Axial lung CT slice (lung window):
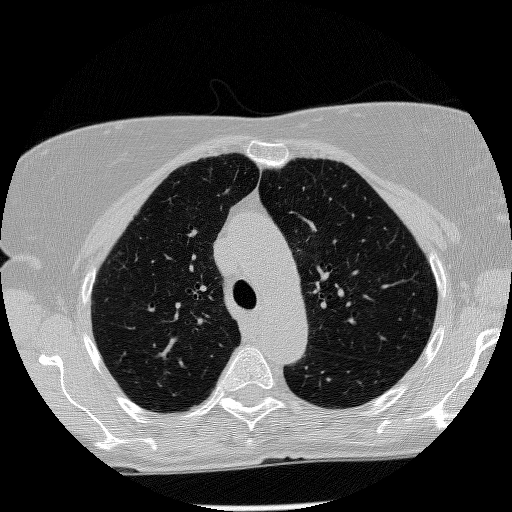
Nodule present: no